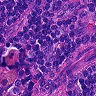
Metastatic tissue present: no